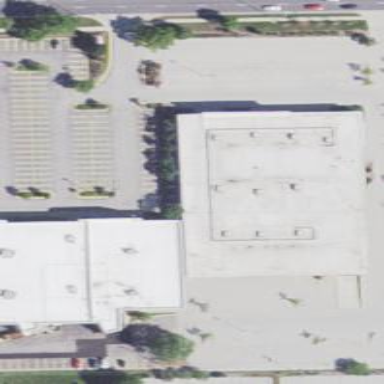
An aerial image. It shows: Retail building.